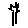
Label: flower